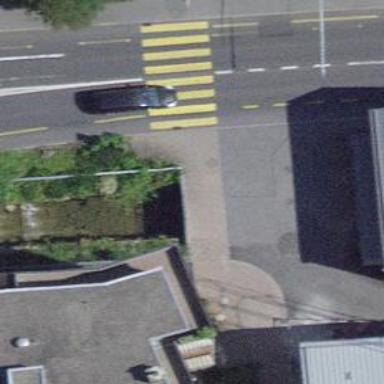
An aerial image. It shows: Kerb barrier.